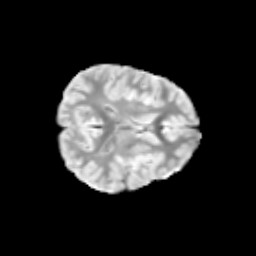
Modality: T2w
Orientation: axial
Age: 9
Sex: female
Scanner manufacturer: siemens
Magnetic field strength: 3 T
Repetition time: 3.8 s
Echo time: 0.07 s